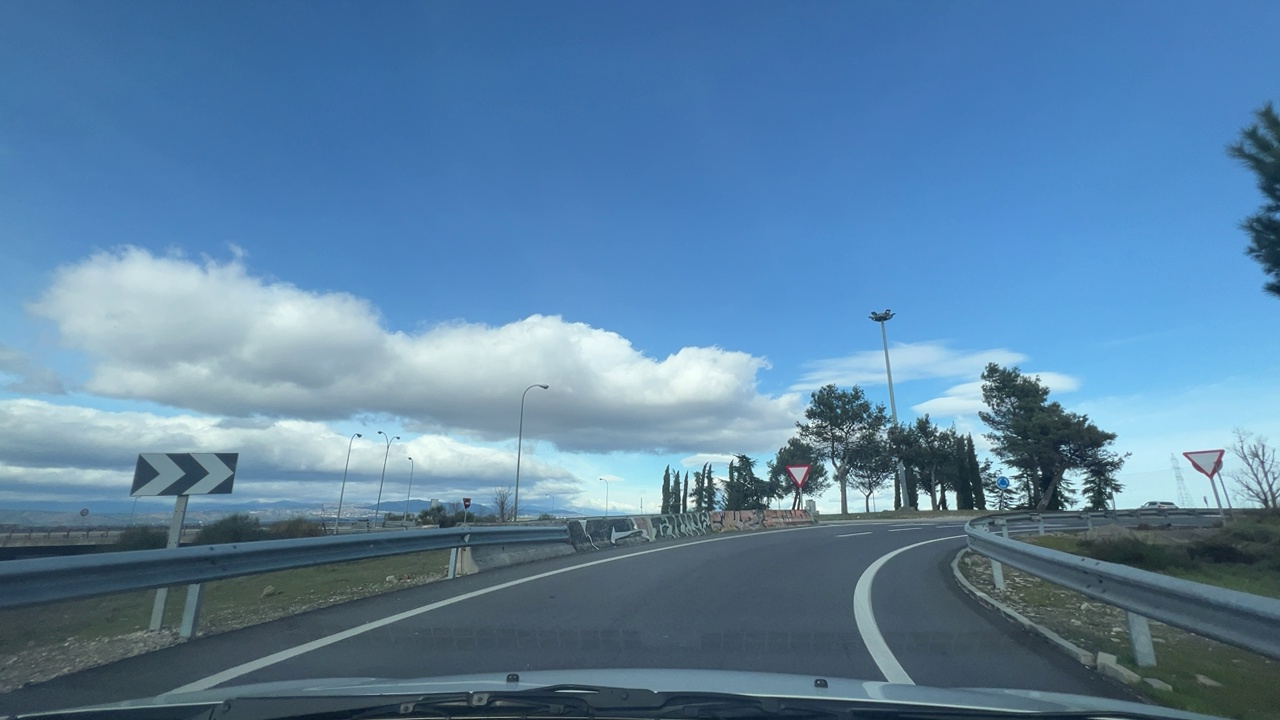
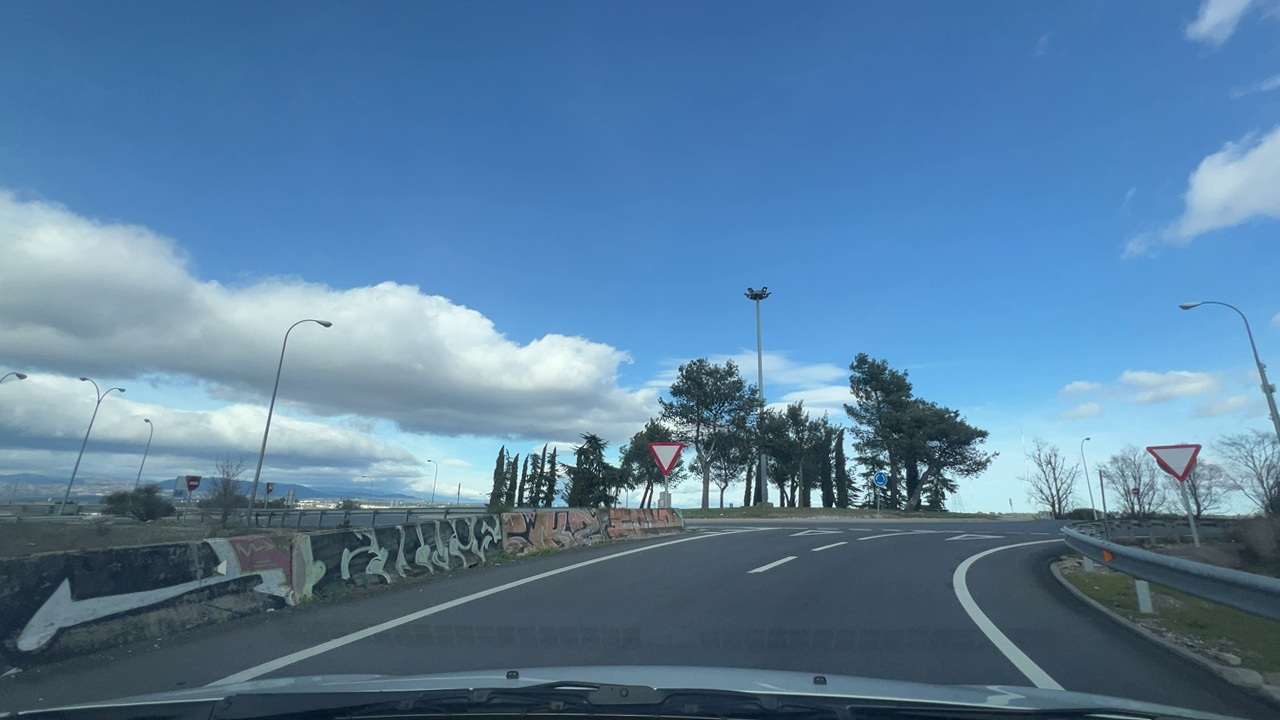
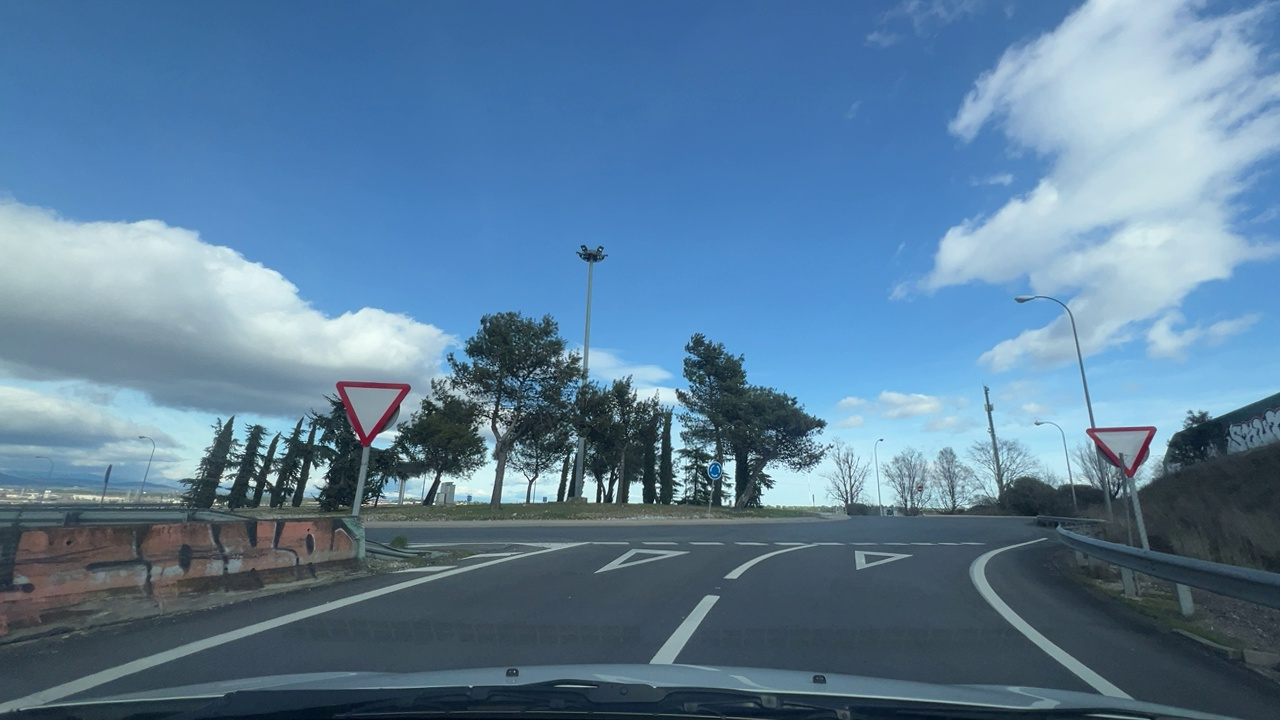
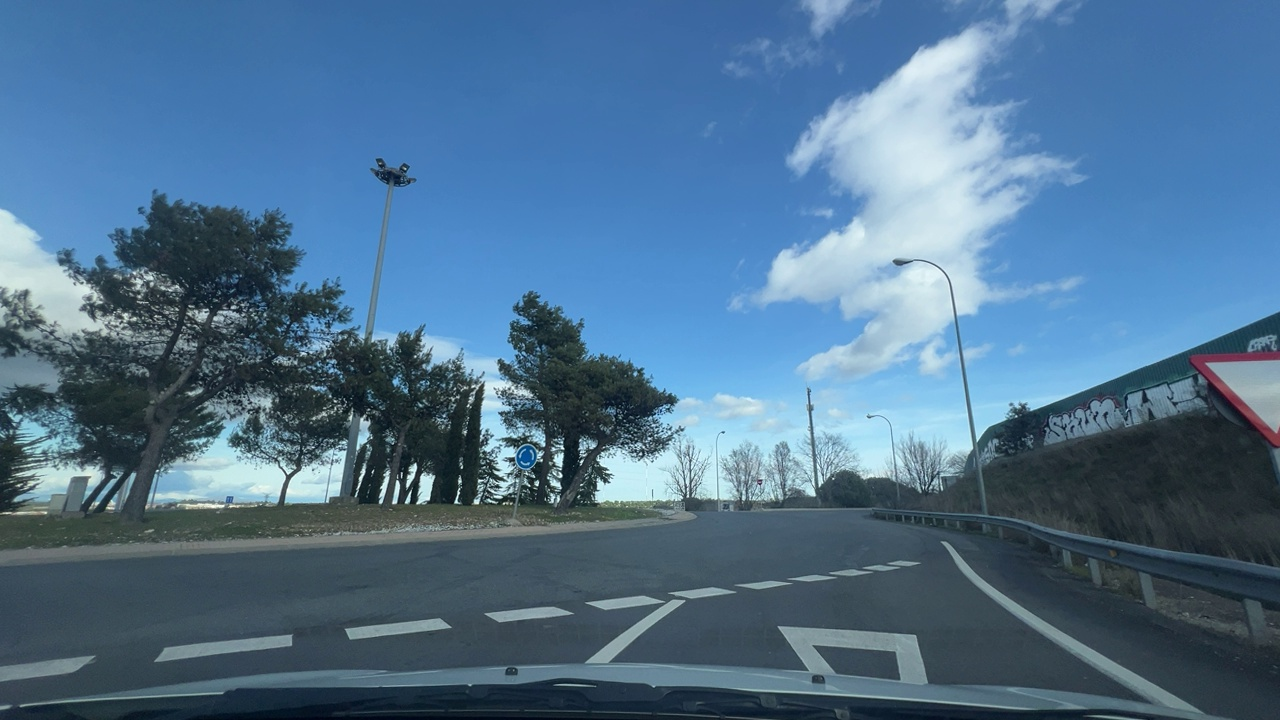
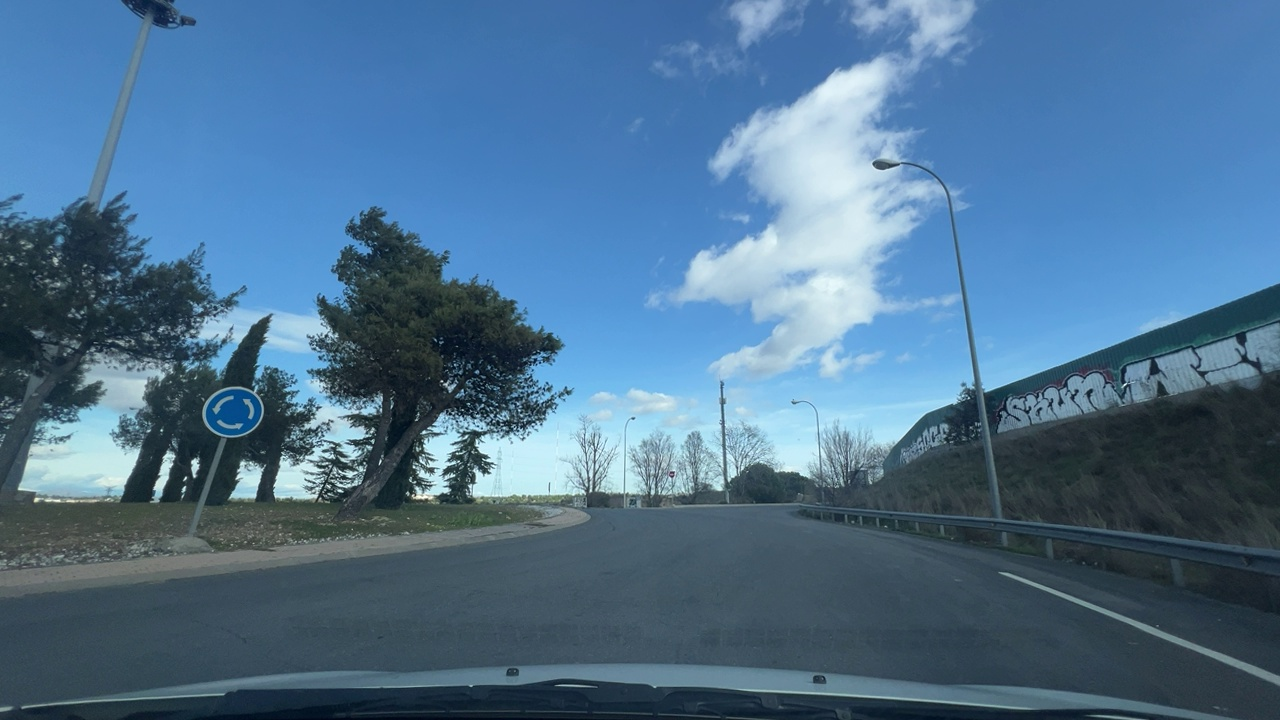
Situation: Roundabout
Question: Is the ego vehicle currently inside a roundabout?
Answer: Yes
Reasoning: The ego vehicle is traveling within a circular roadway surrounding a central island.

Situation: Roundabout
Question: Is a roundabout visible ahead in the ego direction?
Answer: Yes
Reasoning: A circular intersection sign and central island are visible ahead.

Situation: Roundabout
Question: Is the ego vehicle stationary while another vehicle crosses its path within the roundabout?
Answer: No
Reasoning: the ego vehicle is moving inside the roundabout